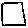
Label: square